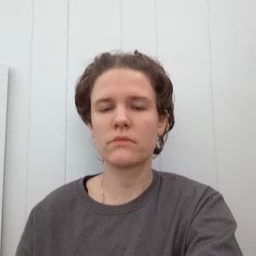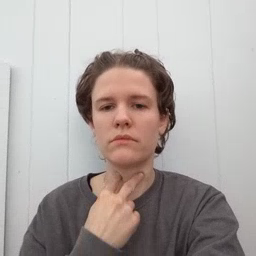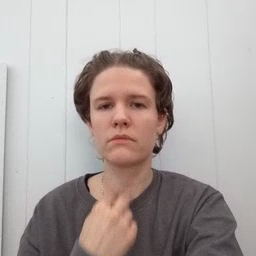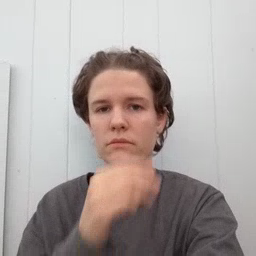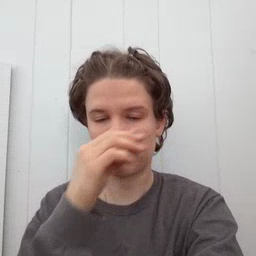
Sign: stuck